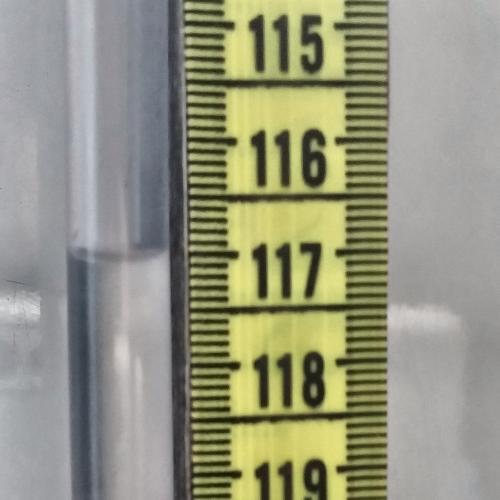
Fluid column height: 117.0 cm